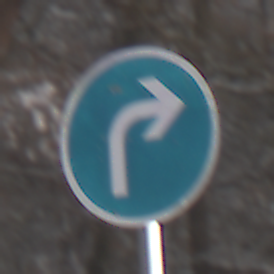
Verkehrszeichen: VorgeschriebeneFahrtrichtungRechts
Umgebung: Outdoor, Nature
Tageszeit: MorningAfternoon
Wetter: PartlyCloudy
Licht: Natural
Jahreszeit: Winter
Kontrast: HighContrast